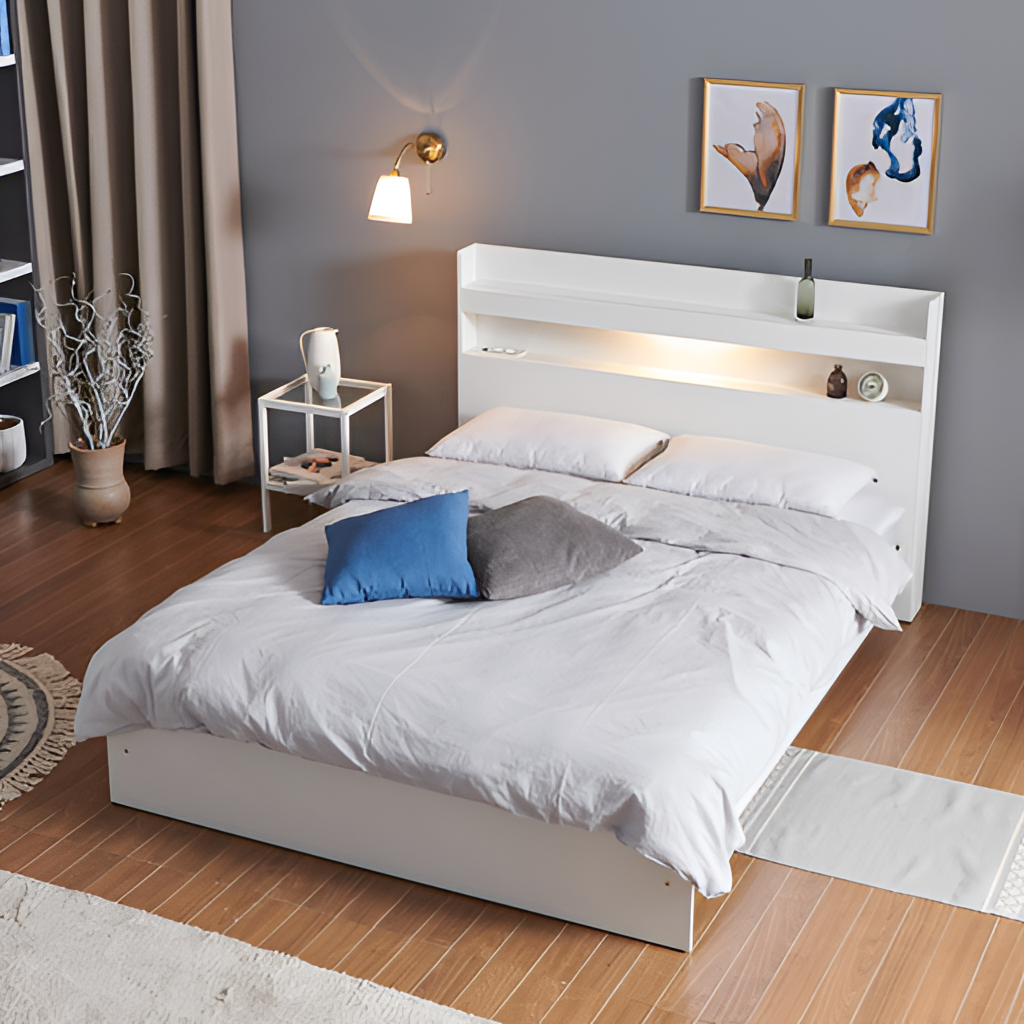
bedroom, white wood illuminated headboard bed, paint wallpaper, with solid pattern, wood flooring, with plank pattern, contemporary